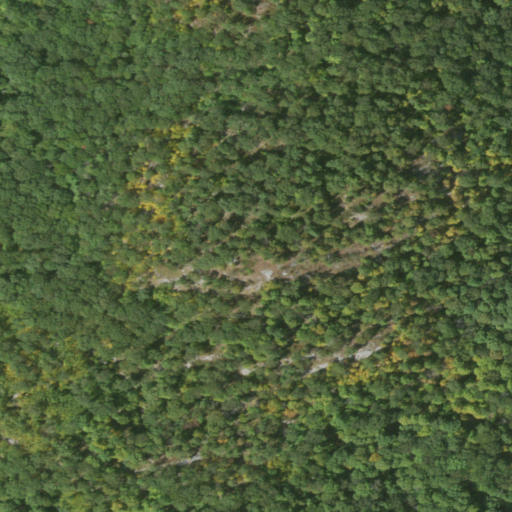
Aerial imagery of mountain in New York named Long Pond Mountain containing only deciduous forest